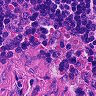
Metastatic tissue present: no